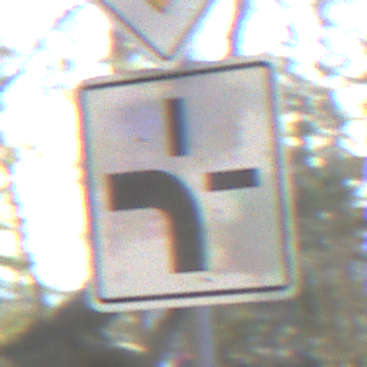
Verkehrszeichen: VerlaufVorfahrtsstrasse1
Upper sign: Vorfahrtsstrasse
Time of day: MorningAfternoon
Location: Outdoor (Nature)
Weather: Clear
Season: Winter
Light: Natural